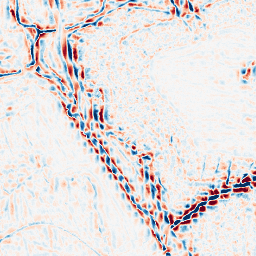
Category: wavelet
Decomposition family: wavelet_dwt
Decomposition parameters: wavelet: sym4
level: 3
Upsampling method: sinc_blackman
Upsampling parameters: scale: 2
kernel_size: 8
Upsampling scale: 2